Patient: sex M, age 52
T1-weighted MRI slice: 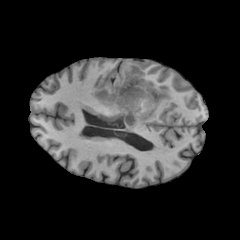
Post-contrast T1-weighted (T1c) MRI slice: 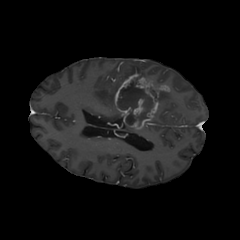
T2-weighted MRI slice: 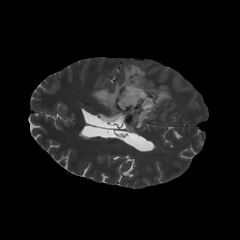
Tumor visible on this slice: yes
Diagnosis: Glioblastoma, IDH-wildtype
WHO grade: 4